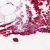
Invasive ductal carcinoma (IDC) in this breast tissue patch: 0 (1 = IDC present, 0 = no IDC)